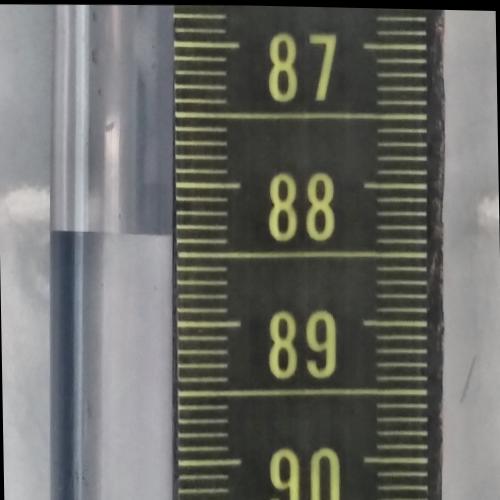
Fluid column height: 88.4 cm